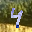
Label: 4